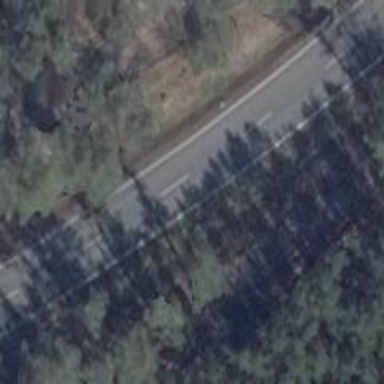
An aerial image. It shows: Secondary road with asphalt surface.